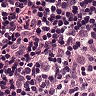
Metastatic tissue present: no